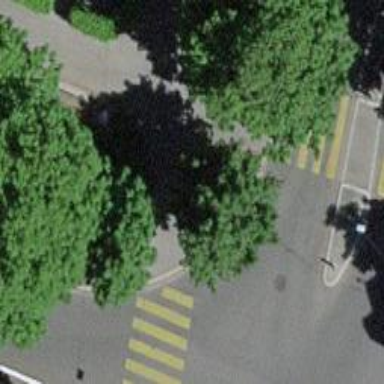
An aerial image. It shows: Beautiful avenue lined with broadleaved trees.